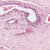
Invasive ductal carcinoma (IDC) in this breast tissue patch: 0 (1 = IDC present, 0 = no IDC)